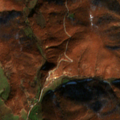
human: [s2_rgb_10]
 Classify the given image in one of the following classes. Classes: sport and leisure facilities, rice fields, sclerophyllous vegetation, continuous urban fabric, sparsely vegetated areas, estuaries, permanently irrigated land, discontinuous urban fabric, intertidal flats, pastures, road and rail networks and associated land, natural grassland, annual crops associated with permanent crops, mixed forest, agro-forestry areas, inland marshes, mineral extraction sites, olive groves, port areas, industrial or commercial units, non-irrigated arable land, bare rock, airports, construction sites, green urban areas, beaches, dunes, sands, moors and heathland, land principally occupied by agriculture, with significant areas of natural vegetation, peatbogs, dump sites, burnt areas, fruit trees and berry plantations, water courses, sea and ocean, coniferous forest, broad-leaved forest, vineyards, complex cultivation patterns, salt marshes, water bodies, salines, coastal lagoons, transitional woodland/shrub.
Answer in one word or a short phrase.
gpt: land principally occupied by agriculture, with significant areas of natural vegetation, broad-leaved forest